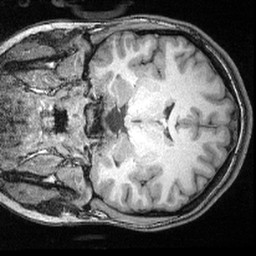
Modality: T1w
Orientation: coronal
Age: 14
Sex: female
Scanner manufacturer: siemens
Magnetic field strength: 3 T
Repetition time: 2.4 s
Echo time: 0.00374 s